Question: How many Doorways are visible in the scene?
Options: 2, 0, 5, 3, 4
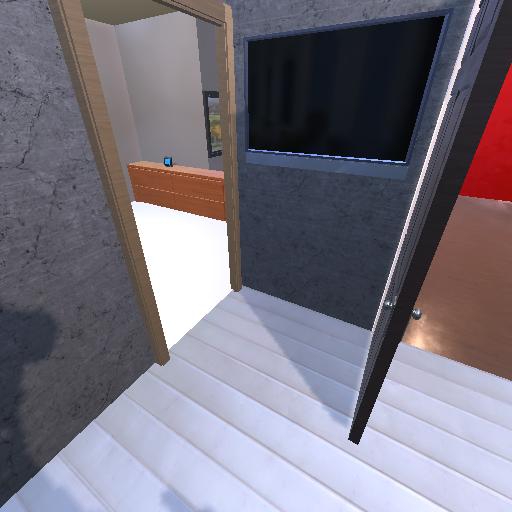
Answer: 2